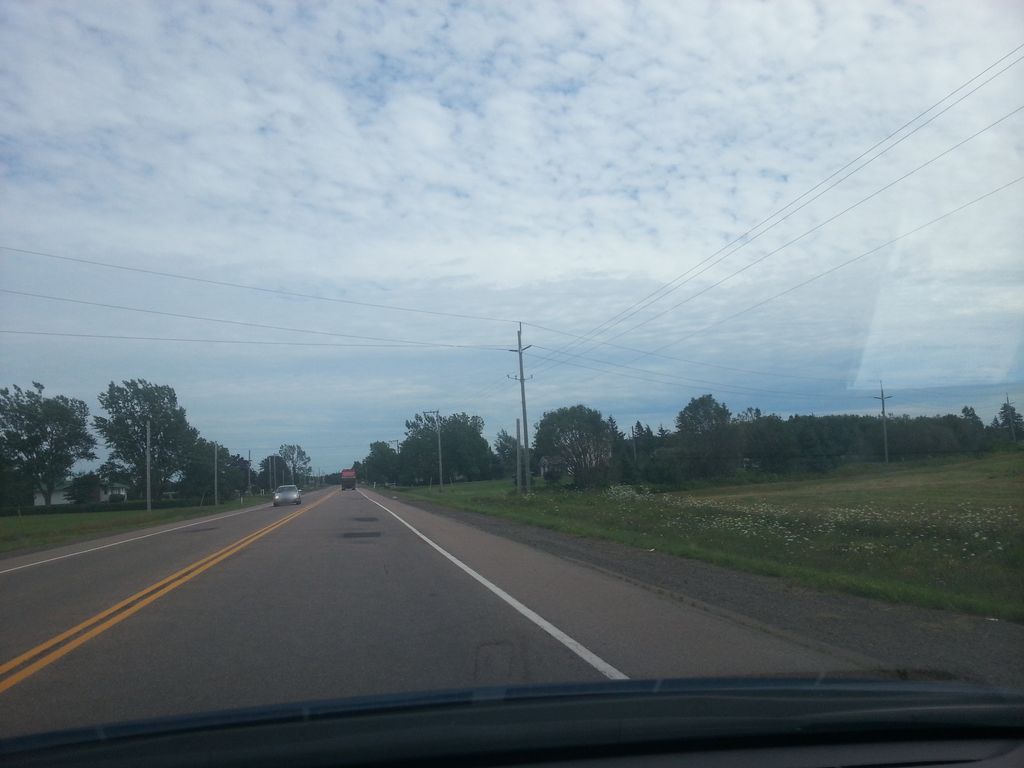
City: charlottetown